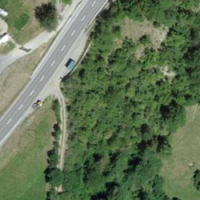
EUNIS habitat code: 45
Species observed at this site:
Saponaria ocymoides